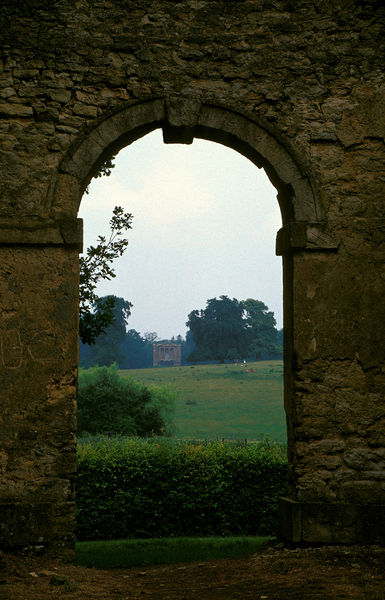
Titel: Östliche Gartenpartie, Blick vom Temple of Friendship nach Norden zum Queen’s Temple
Künstler: Richard Woodward
Standort: Stowe, Buckinghamshire
Institution: Stowe Landscape Gardens
Schlagwörter: baum, blau, blätter, felsen, himmel, schatten, bäume, grün, landschaft, menschen, äste, braun, bunt, fenster, hintergrund, säulen, tür, ausblick, blick, gebäude, gras, haus, park, rasen, rot, schloss, weg, wiese, wolke, wand, architektur, mensch, rahmen, stein, steine, ast, erde, feld, ferne, horizont, hügel, natur, strauch, weide, weite, busch, büsche, gebüsch, kirche, sträucher, boden, land, klassizismus, blatt, england, reiter, rund, turm, garten, farbig, sommer, ansicht, bogen, perspektive, mauer, hecke, rundbogen, durchgang, tor, flucht, foto, fotografie, photographie, bögen, eingang, ruine, gewölbe, burg, durchblick, torbogen, linie, zweig, mauerwerk, buchstaben, photo, halbrund, schlussstein, villa, gesims, sandstein, farbfoto, ländlich, mauern, freiheit, stadtmauer, steintor, herrenhaus, tempel, balu, fotographie, pavillion, englischer garten, bruchstein, fensterbogen, durchsicht, landschaftsgarten, sichtachse, sgraffito, bausch, unverputzt, schlß, farbfotografie, steinbogen, verwittert, pflanten, nater, farbfotographie, stürmer, ritzungen, torboge, a